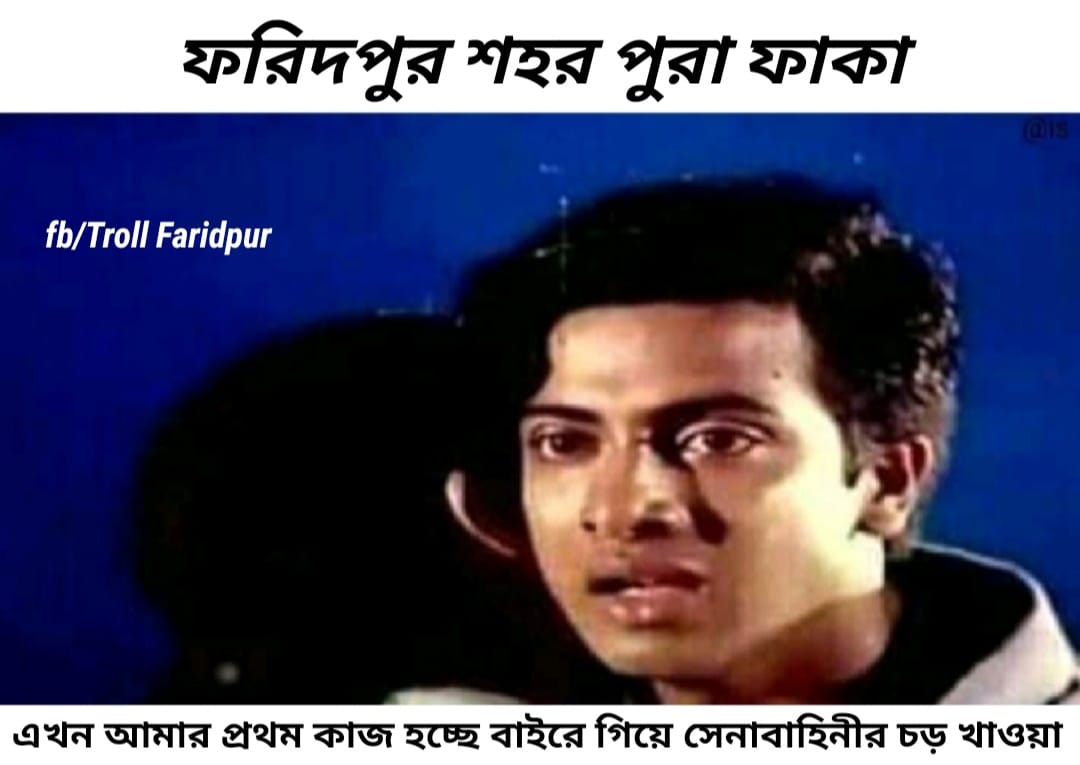
Caption: ফরিদপুর শহর পুরা ফাঁকা      এখন আমার প্রথম কাজ হচ্ছে বাইরে গিয়ে সেনাবাহিনীর চড় খাওয়া
Label: non-hate